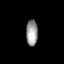
Tissue: prostate
Cell type: Myeloid cells
Senescence score: 0.6921
Nuclear area (px): 291
Mean DAPI intensity: 155.993